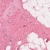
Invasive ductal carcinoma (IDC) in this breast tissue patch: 0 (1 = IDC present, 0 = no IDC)